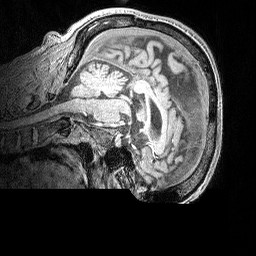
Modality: MP2RAGE
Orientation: sagittal
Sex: male
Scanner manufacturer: siemens
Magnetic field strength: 3 T
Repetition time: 5 s
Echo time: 0.00292 s